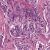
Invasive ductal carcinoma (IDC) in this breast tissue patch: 1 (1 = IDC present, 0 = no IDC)